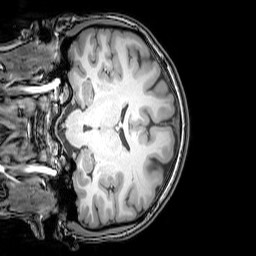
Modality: T1w
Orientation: coronal
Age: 25
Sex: female
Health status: healthy
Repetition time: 0.081 s
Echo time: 0.037 s